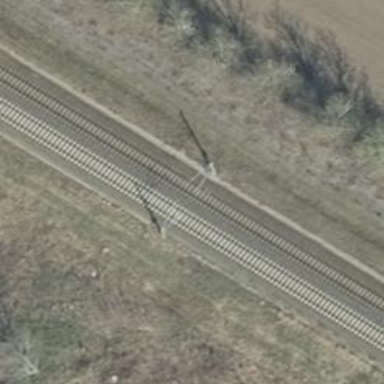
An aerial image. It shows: Milestone along the railway with catenary mast.